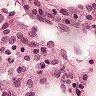
Metastatic tissue present: no